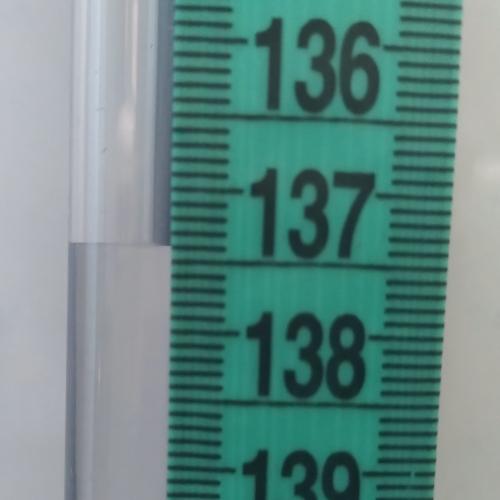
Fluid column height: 137.4 cm